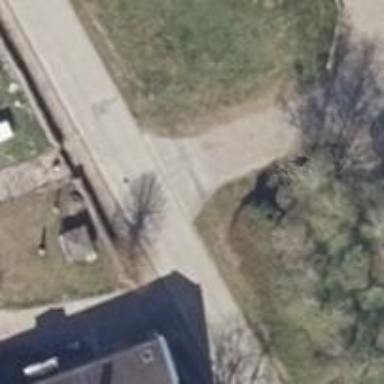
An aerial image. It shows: Residential road with concrete surface and sidewalks on both sides.